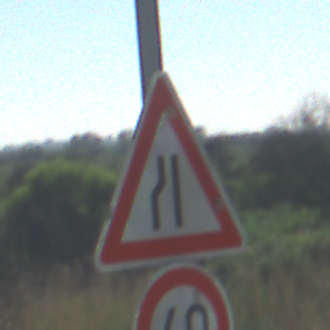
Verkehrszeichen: EinseitigVerengteFahrbahnLinks
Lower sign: Geschwindigkeit60
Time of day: MorningAfternoon
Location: Outdoor (Special)
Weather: Clear
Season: NotSpecified
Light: Natural